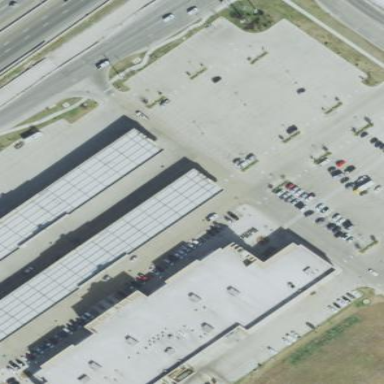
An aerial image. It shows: Convenience store under the retail building.